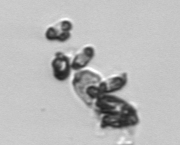
Label: Thalassiosira_TAG_external_detritus